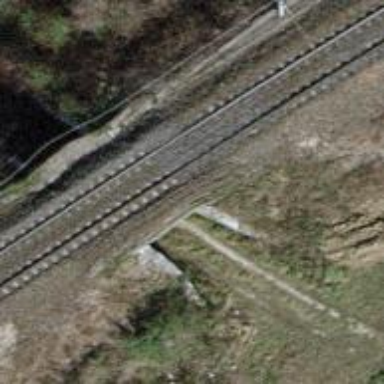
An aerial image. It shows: Track with grade3 quality going through tunnel.